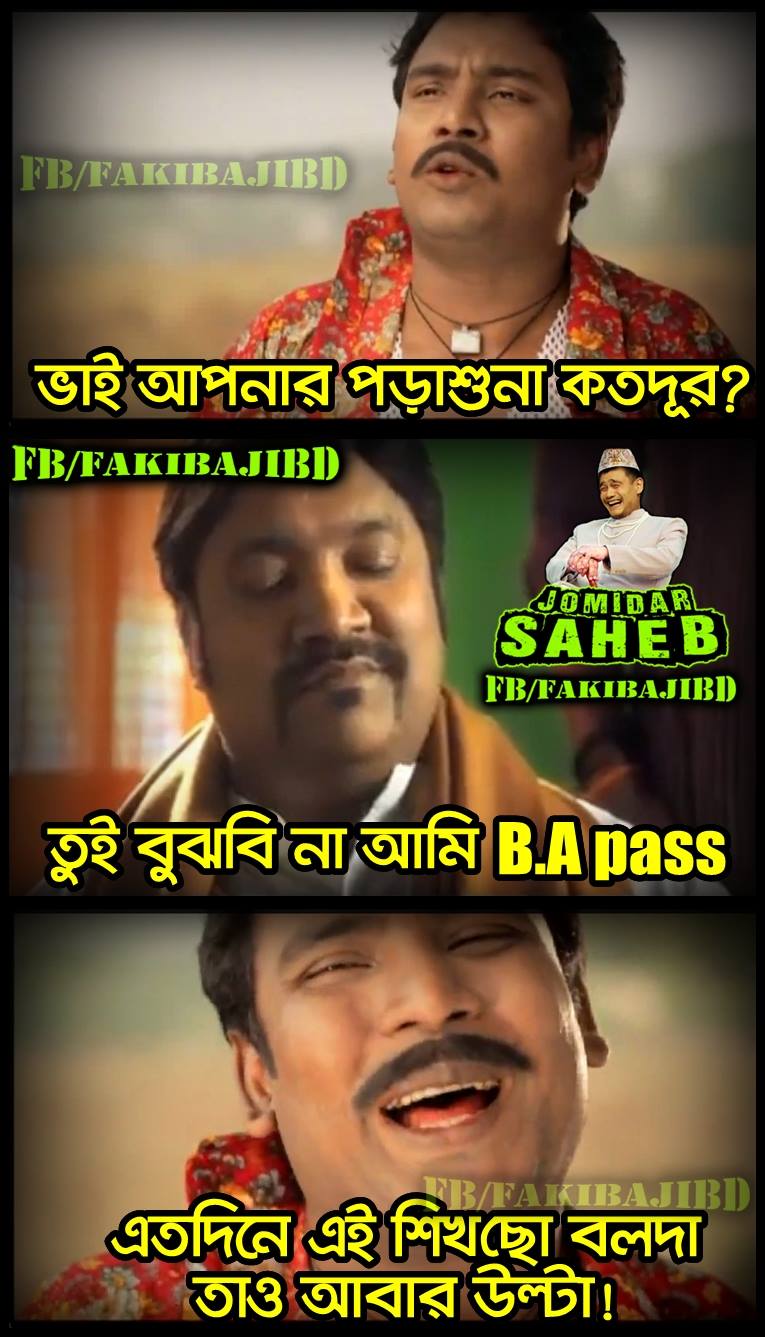
Caption: ভাই আপনার পড়াশুনা কতদূর?  তুই বুঝবি না আমি B.A pass এতদিনে এই শিখছো বলদা তাও আবার উল্টা!
Label: non-hate